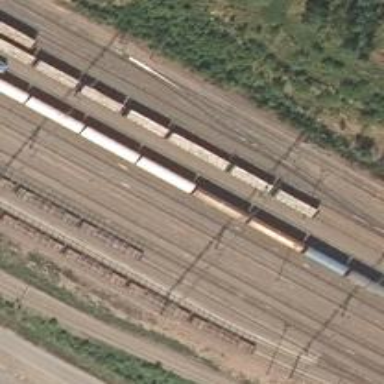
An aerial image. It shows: Railway yard with electrified contact lines.